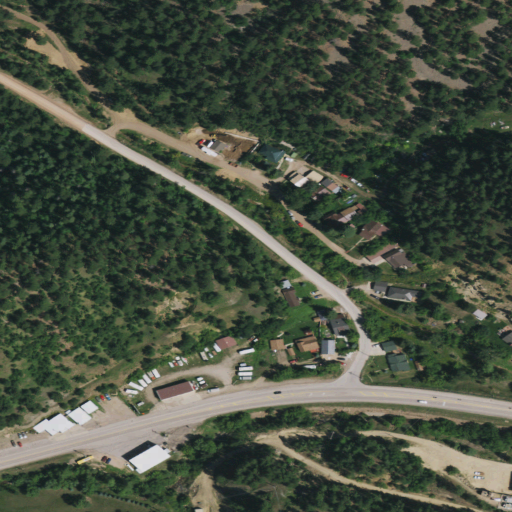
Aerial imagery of valley in South Dakota named Blacktail Gulch containing evergreen forest, low intensity development, open development, medium intensity development, high intensity development, grassland, and herbaceous wetlands